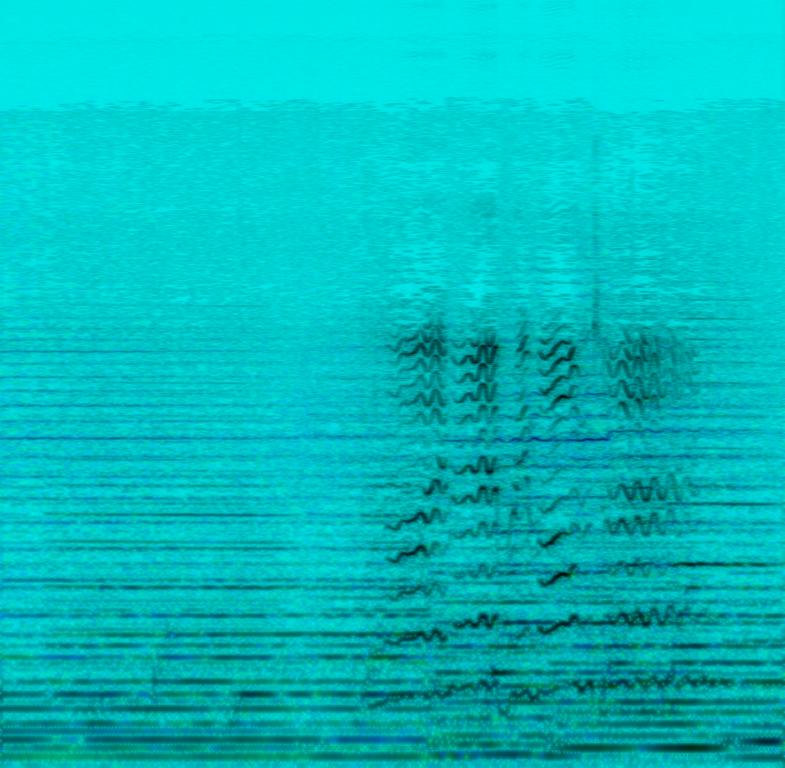
A female voice is singing with a slight opera feeling to it. A string section is playing along with her melody. An upright-bass is played with a bow providing the bassline. This song may be playing at a musical.